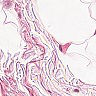
Metastatic tissue present: no